Question: What is the maximum amount of money that can be robbed from the houses? The neighbour houses cannot be robbed at the same time.
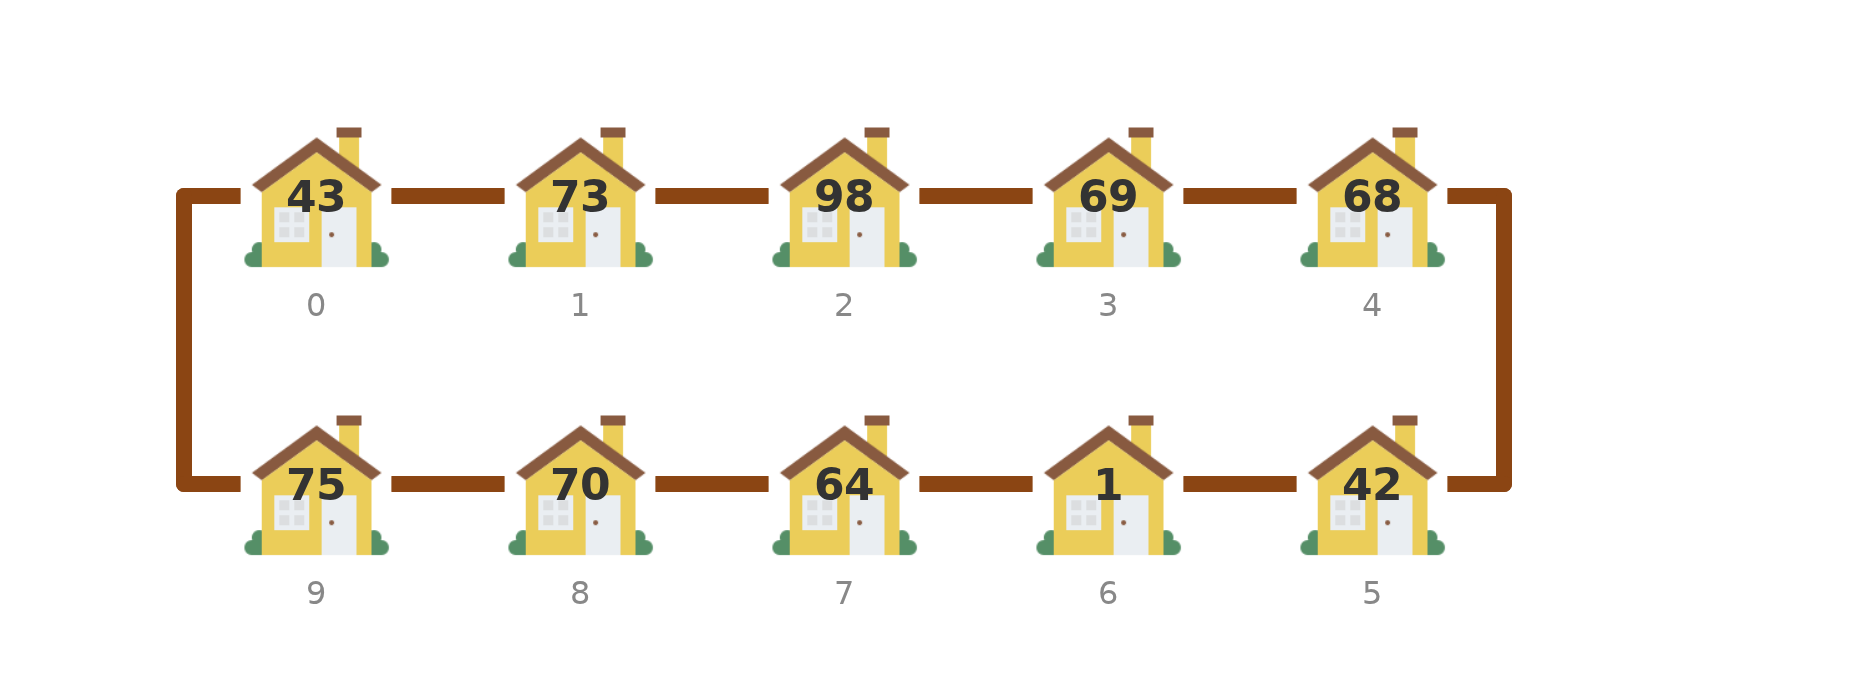
Answer: 323